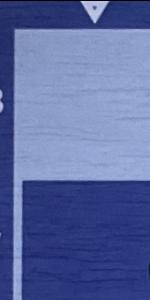
Label: Empty